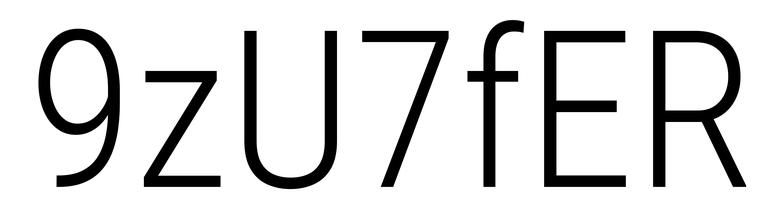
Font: Roboto_Condensed_Light